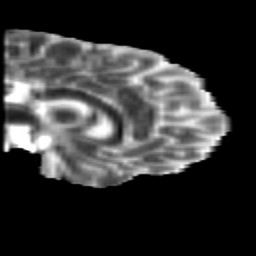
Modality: MD
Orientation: sagittal
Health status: healthy
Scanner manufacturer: siemens
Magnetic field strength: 3 T
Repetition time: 10 s
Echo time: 0.092 s